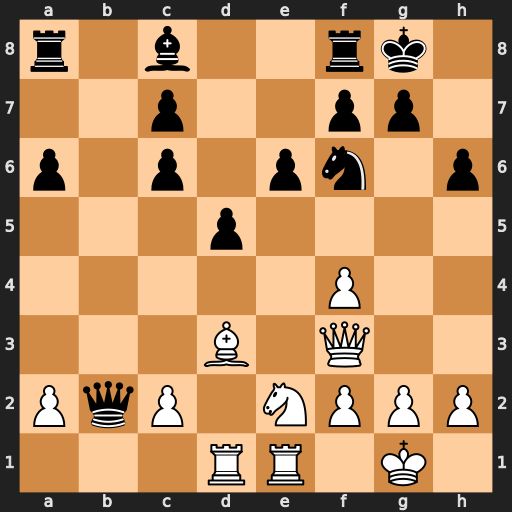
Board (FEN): r1b2rk1/2p2pp1/p1p1pn1p/3p4/5P2/3B1Q2/PqP1NPPP/3RR1K1
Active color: w
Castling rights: -
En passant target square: -
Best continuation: Rb1 Qxa2 Ra1